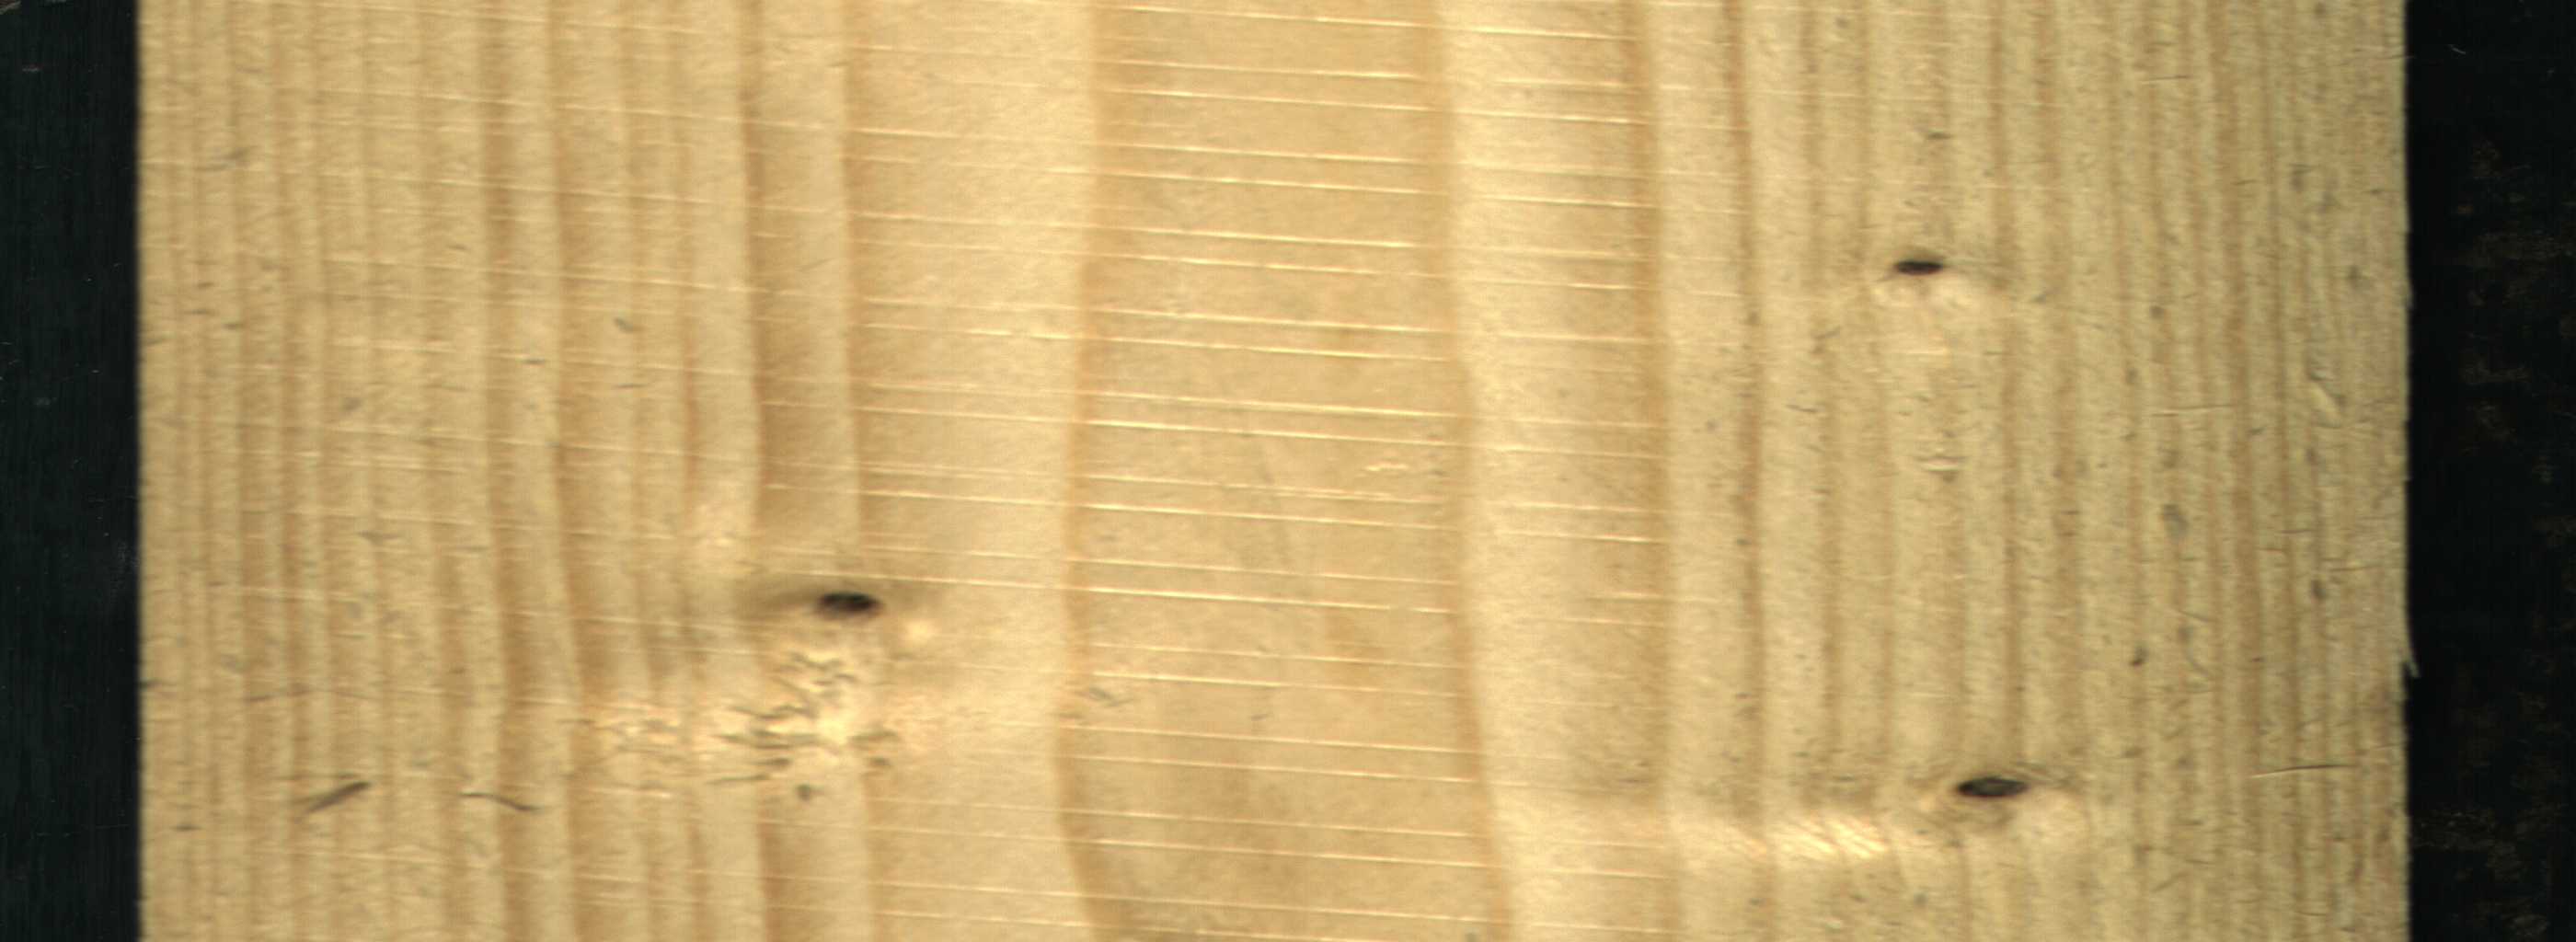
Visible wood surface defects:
Dead_Knot
Dead_Knot
Dead_Knot